Field crop: maize
Growth stage: 2
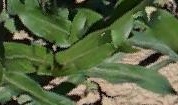
Species: maize